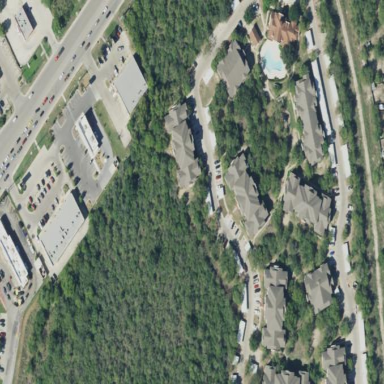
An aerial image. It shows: Residential area with apartments.